Interaction volume radius: 5 \u00c5
Interaction volume height: 10 \u00c5
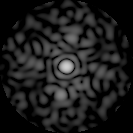
Disorder parameter: 0.7786